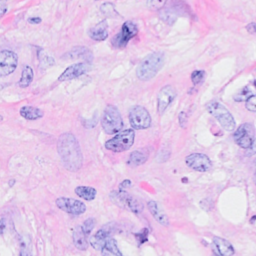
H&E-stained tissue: Breast